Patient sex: M
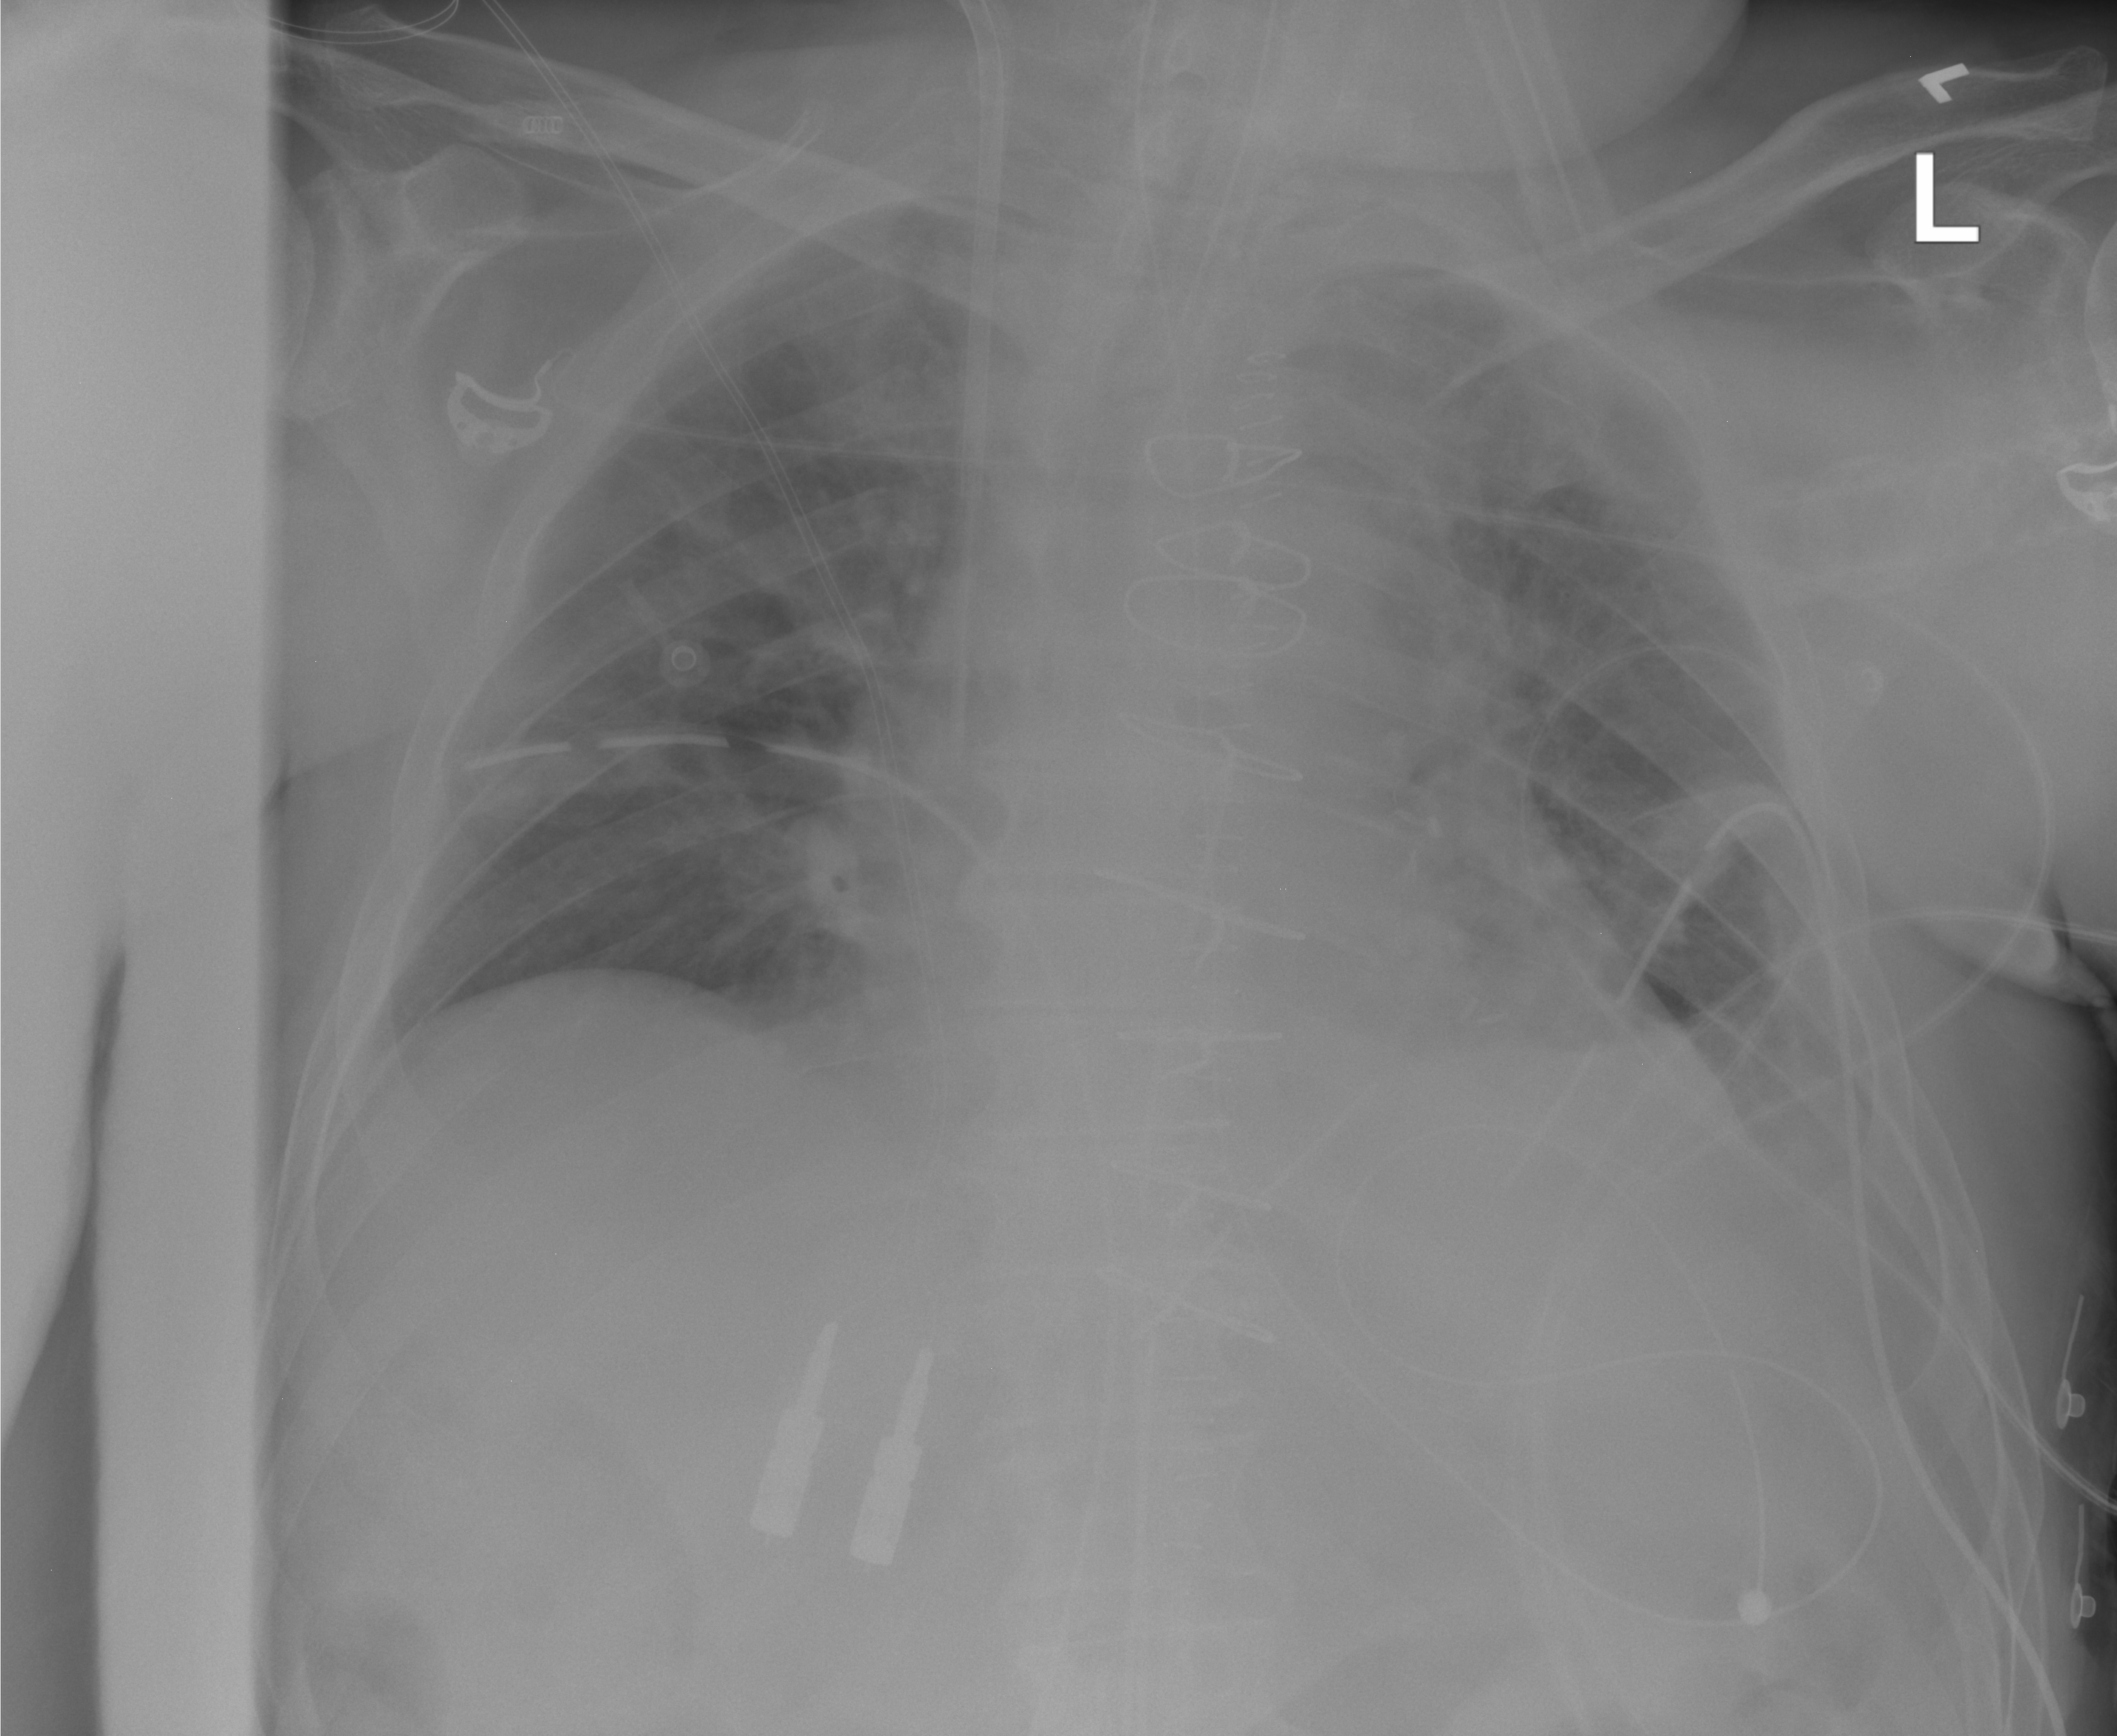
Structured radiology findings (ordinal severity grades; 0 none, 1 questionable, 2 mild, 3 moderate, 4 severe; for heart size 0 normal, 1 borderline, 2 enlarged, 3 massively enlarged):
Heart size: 0
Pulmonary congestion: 1
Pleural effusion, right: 0
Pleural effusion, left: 1
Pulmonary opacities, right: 0
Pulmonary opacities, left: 1
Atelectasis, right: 0
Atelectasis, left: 2